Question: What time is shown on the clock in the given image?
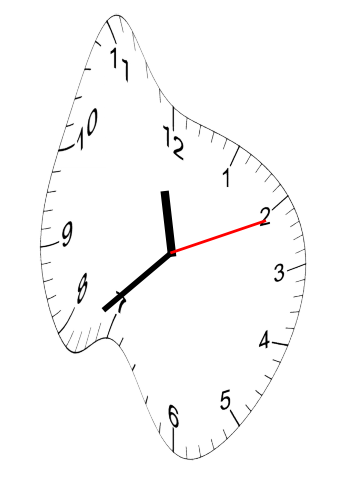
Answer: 11:38:11